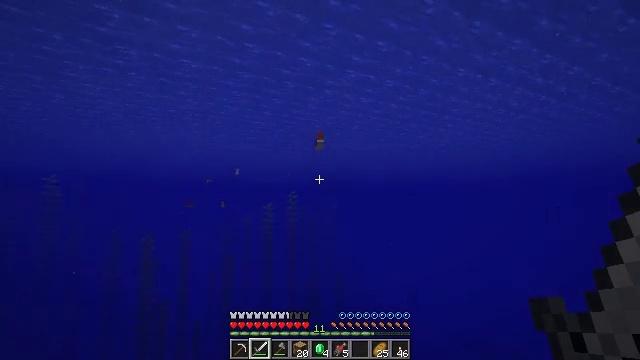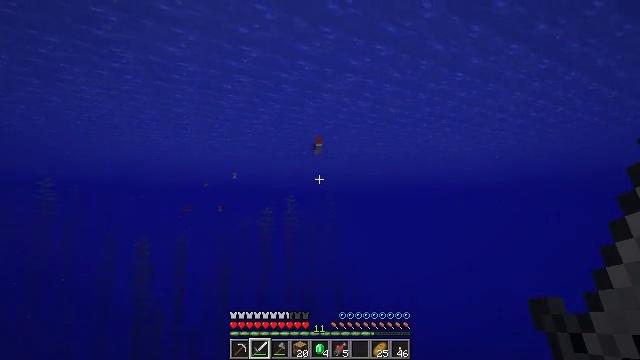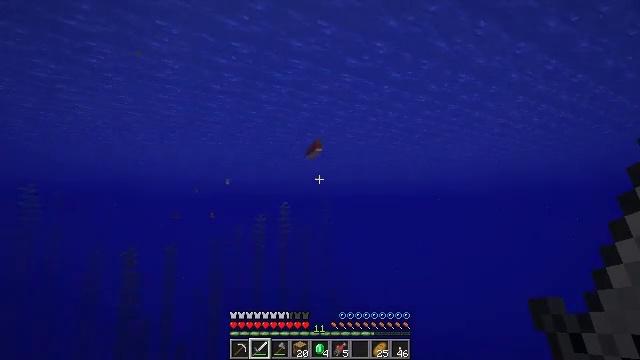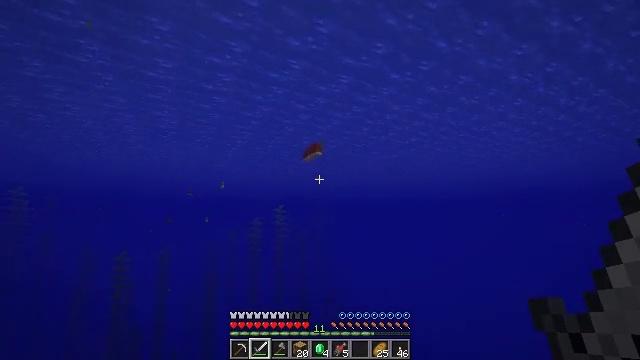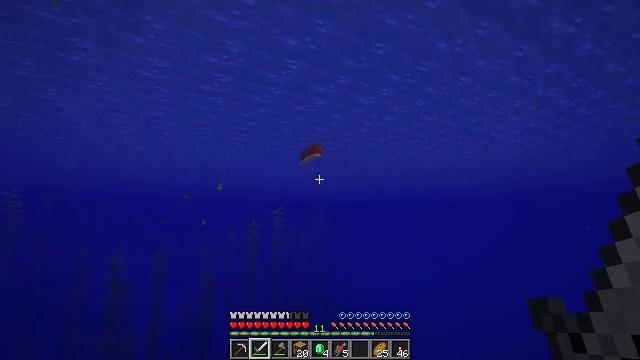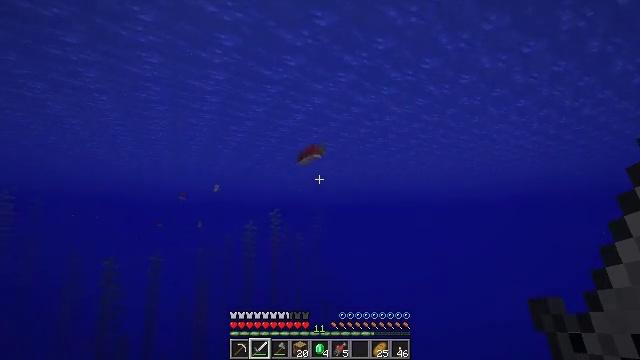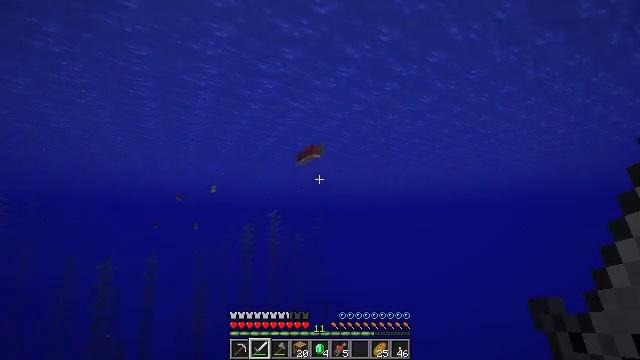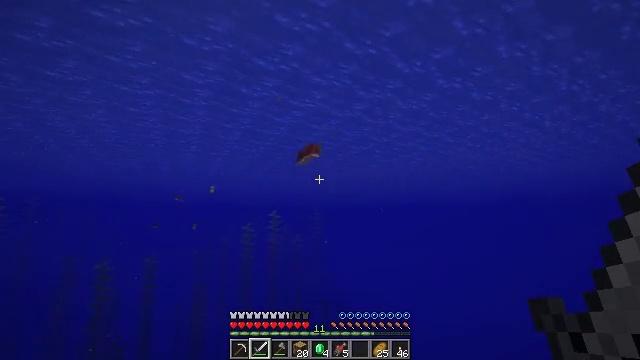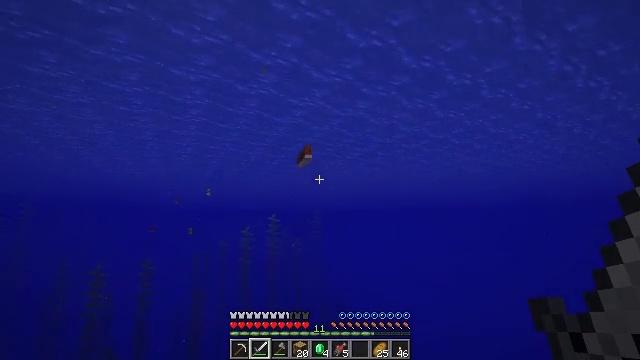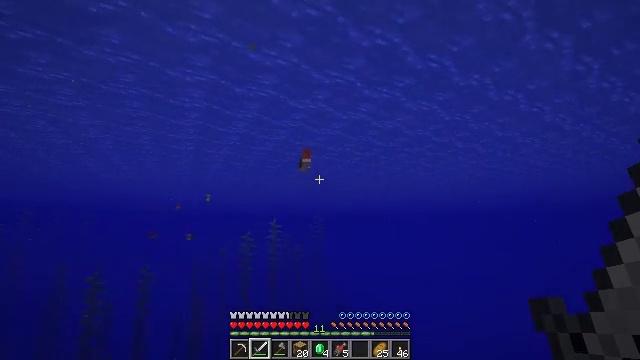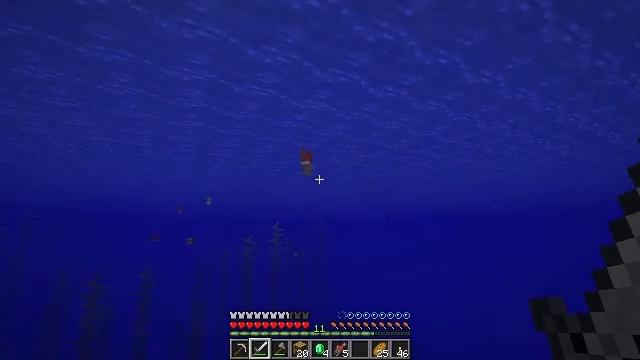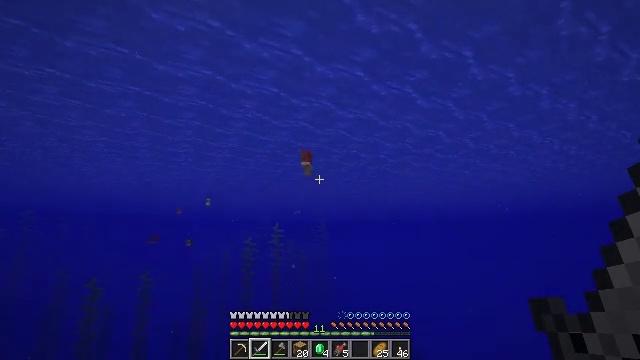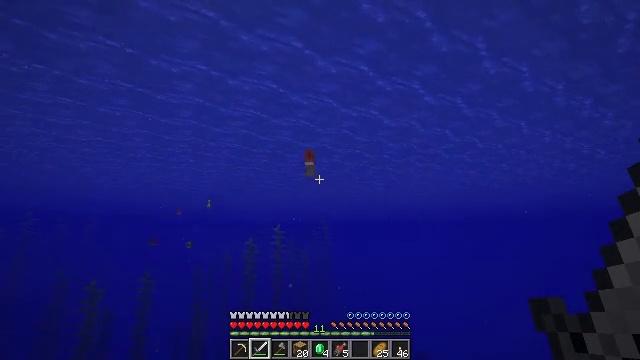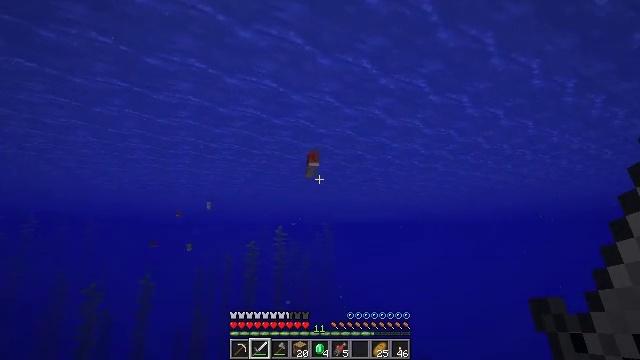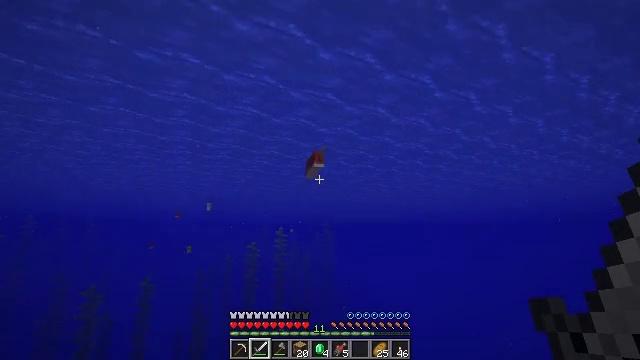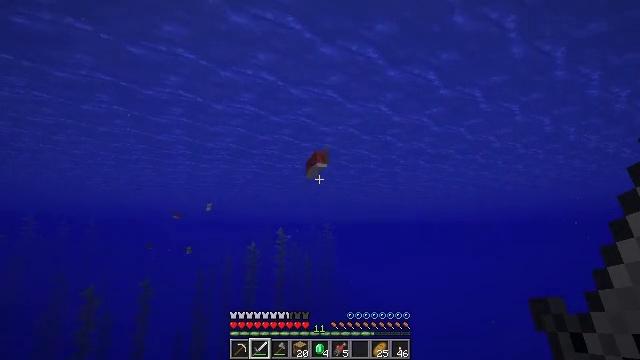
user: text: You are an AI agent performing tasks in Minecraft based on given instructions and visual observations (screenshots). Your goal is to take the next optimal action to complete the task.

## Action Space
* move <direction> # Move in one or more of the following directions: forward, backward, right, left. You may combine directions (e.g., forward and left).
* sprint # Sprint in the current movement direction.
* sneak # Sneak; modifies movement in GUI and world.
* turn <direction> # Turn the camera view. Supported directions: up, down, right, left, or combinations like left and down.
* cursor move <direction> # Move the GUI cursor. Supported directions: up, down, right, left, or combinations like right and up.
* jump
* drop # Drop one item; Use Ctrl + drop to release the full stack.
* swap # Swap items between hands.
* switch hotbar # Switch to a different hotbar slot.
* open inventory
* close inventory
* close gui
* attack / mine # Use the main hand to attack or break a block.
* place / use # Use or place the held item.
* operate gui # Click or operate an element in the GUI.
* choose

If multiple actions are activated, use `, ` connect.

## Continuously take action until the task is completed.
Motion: motion action
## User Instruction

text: Kill aquatic mobs.
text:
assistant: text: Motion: move forward, sprint
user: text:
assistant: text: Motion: move forward, sprint, turn right and up
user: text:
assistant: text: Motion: move forward, sprint
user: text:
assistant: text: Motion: move forward, sprint
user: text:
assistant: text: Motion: move forward, sprint
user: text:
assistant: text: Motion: move forward, sprint
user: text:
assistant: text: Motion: move forward, sprint
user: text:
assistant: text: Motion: move forward, sprint
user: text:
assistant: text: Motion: move forward, sprint, turn up
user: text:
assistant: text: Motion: move forward, sprint
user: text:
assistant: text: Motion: move forward, sprint
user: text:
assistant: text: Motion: move forward, sprint
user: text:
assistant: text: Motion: move forward
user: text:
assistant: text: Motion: move forward
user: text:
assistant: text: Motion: move forward
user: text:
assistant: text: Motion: move forward
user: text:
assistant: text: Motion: move forward
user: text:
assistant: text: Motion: move forward
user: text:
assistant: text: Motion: move forward
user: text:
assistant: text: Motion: move forward
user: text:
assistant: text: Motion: move forward
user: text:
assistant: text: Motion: move forward
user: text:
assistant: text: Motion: move forward
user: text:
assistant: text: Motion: move forward, turn left
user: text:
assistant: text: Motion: move forward
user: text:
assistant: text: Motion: move forward
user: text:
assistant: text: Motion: move forward
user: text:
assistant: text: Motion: move forward
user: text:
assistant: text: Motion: move forward
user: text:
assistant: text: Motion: move forward